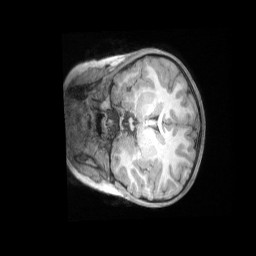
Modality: T1w
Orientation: coronal
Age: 6
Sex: female
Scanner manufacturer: siemens
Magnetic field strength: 3 T
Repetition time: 2.53 s
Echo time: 0.00164 s